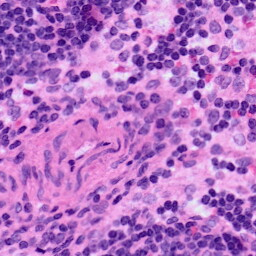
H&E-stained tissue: LymphNode